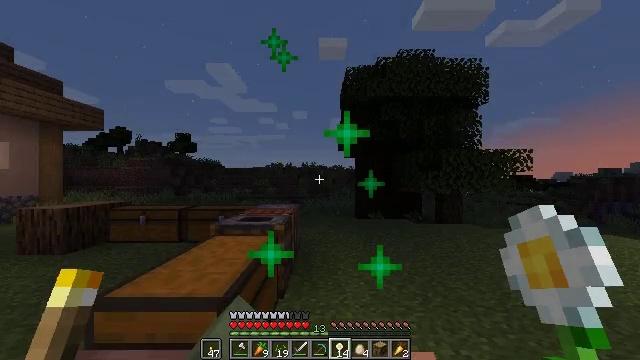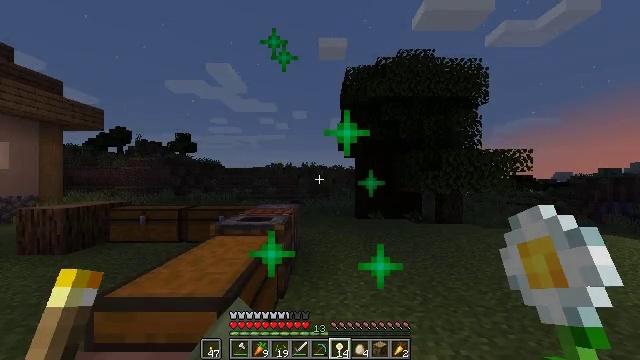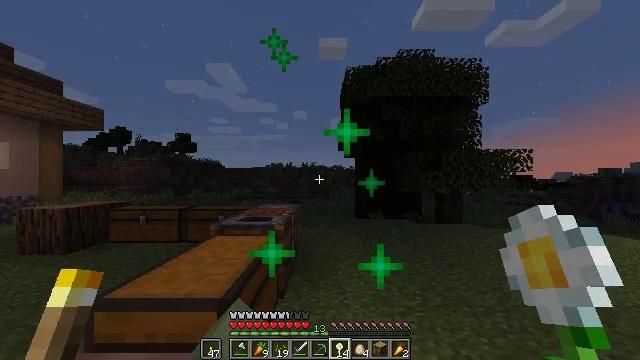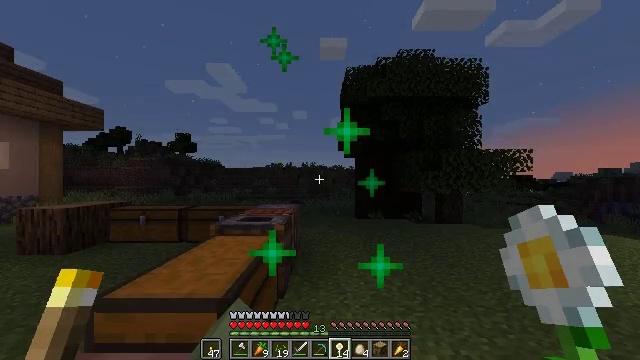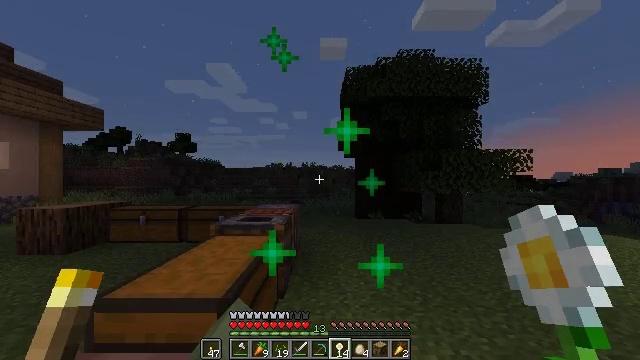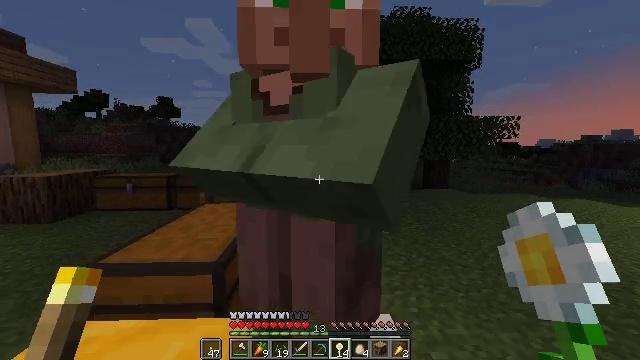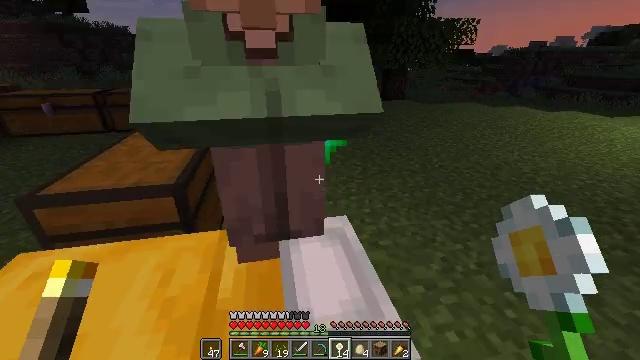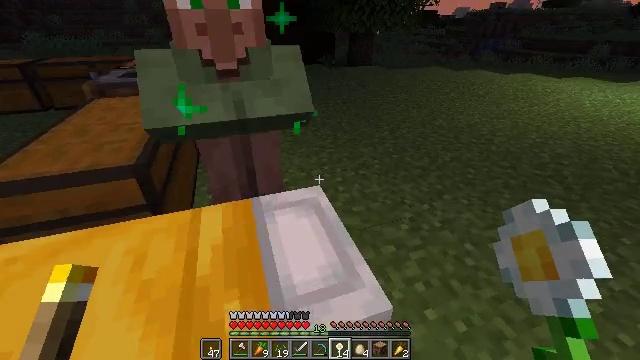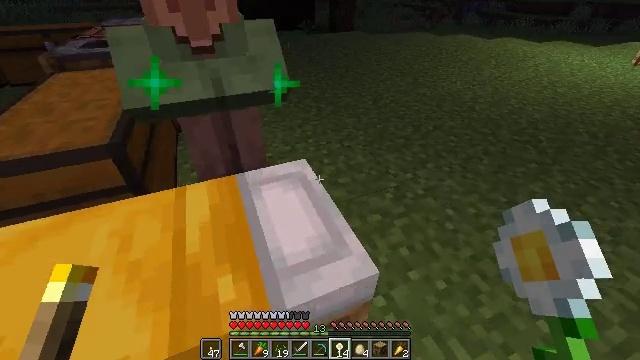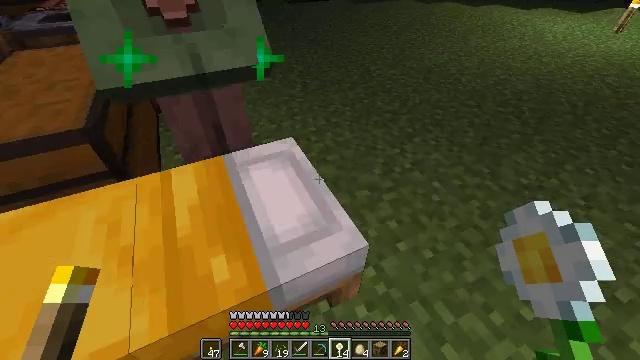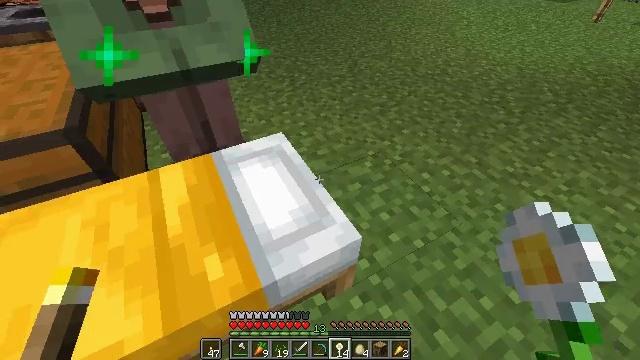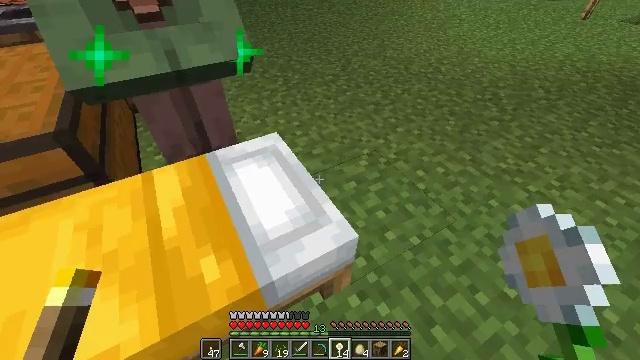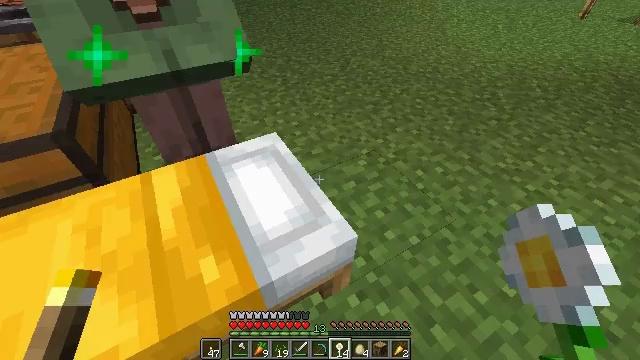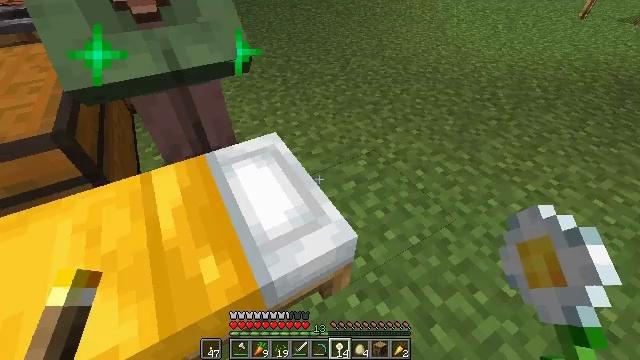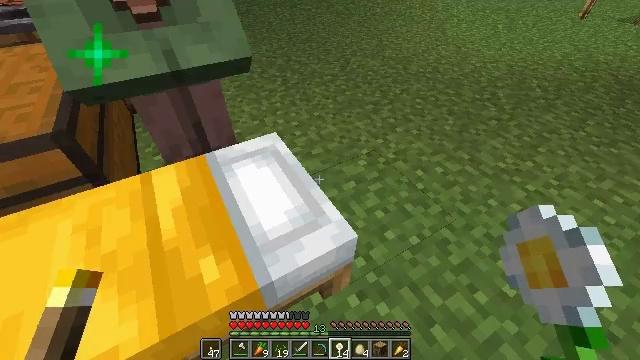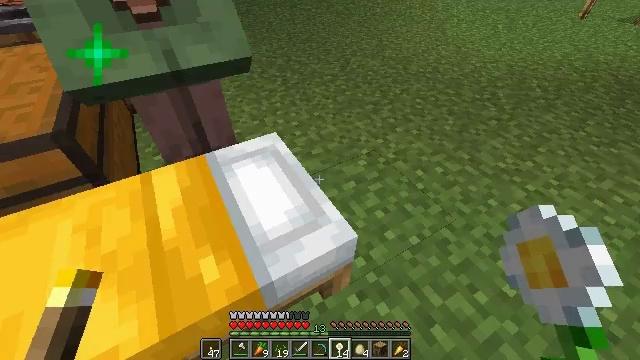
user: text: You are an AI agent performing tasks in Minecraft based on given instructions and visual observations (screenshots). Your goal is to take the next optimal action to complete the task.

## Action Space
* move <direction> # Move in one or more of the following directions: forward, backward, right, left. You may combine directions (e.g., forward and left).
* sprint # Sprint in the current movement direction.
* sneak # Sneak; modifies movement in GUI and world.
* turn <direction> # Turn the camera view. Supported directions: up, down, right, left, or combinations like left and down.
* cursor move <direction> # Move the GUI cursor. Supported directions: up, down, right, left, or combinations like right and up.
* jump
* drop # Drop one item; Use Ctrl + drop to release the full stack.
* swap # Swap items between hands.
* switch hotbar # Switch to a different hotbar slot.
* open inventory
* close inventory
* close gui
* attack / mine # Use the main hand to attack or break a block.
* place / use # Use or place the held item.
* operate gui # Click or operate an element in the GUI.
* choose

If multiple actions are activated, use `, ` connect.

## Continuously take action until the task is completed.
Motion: motion action
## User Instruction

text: Collect the yellow bed from its place.
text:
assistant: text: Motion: no_op
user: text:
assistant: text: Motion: no_op
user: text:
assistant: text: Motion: no_op
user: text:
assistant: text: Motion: no_op
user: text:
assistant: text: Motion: turn right and down
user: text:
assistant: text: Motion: turn right and down
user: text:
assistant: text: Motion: turn right and down
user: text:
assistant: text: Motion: turn right and down
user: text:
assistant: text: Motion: turn right and down
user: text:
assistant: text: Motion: turn right and down
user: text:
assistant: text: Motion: turn right
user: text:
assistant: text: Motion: no_op
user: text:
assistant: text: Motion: no_op
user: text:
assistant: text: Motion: no_op
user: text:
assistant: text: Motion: no_op
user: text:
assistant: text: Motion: turn left
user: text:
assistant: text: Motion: turn left
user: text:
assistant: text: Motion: turn left
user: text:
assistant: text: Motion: turn left
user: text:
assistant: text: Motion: turn left
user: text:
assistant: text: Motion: no_op
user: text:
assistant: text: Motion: no_op
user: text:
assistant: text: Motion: no_op
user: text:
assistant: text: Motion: turn left
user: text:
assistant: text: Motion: no_op
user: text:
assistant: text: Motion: no_op
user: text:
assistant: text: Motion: no_op
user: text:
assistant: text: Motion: no_op
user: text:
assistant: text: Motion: no_op
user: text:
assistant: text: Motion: no_op